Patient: sex F, age 36
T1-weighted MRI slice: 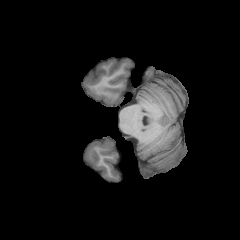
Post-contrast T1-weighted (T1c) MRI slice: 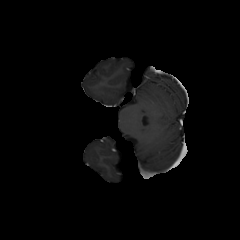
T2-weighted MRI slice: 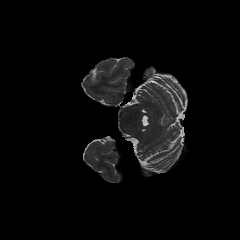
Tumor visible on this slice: no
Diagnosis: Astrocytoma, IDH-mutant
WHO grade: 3